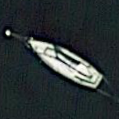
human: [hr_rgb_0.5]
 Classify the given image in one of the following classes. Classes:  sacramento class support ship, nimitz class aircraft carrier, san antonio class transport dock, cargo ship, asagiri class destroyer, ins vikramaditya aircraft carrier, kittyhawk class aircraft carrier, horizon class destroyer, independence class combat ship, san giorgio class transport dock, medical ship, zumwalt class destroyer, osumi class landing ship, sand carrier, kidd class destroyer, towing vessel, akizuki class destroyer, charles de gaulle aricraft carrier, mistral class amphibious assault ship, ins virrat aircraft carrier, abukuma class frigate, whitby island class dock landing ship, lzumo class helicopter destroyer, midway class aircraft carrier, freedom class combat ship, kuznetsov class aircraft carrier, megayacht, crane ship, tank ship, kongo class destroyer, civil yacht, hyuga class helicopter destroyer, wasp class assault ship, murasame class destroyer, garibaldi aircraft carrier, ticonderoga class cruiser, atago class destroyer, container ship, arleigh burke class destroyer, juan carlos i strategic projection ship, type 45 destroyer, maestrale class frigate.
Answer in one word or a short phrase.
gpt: Civil yacht